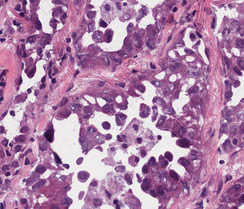
Tumor epithelial tissue: yes
Tumor-associated stroma tissue: yes
Normal tissue: no